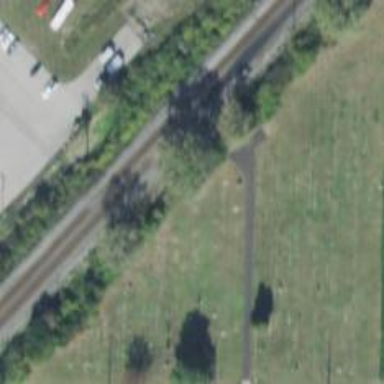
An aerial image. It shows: Grave yard.